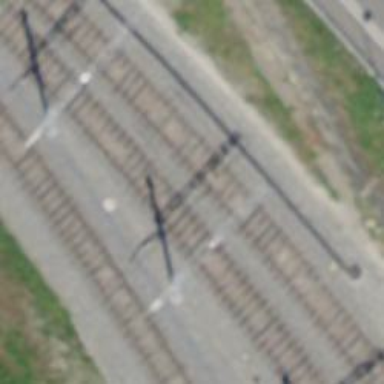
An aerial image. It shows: Rail siding with electrified contact lines.